Question: How can make an input so that when the user click on it, it display all the possible values that the input can take? I can get the values from my database using php, but to display something like the image below, I guess I will have to use javascript? How can I do it?
For example, in phpPgAdmin:

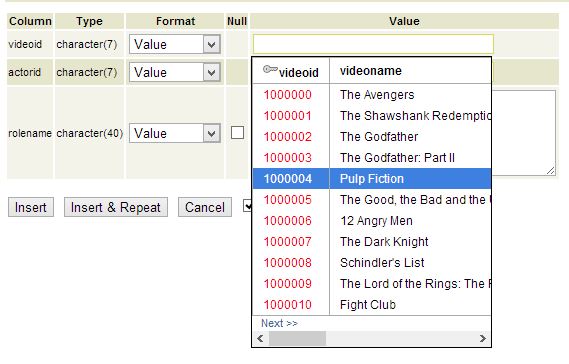
Answer: How about the select tag in HTML? It creates a drop-down menu with options that you can load from your php script (which fetches from the database). An example from W3Schools is here:
'''
<select>
<option value="volvo">Volvo</option>
<option value="saab">Saab</option>
<option value="mercedes">Mercedes</option>
<option value="audi">Audi</option>
</select>
'''